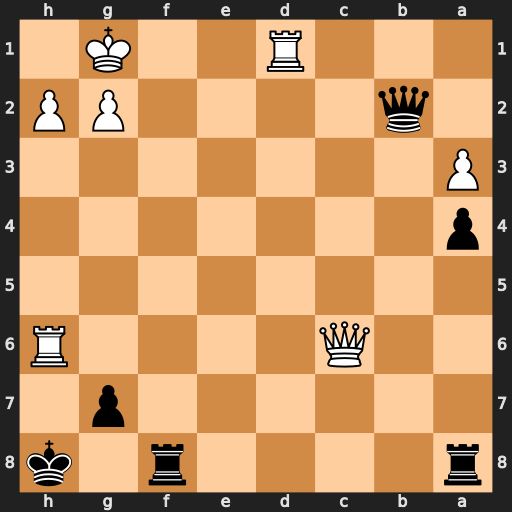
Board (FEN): r4r1k/6p1/2Q4R/8/p7/P7/1q4PP/3R2K1
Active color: b
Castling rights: -
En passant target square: -
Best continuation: gxh6 Qxh6+ Kg8 Qg5+ Qg7